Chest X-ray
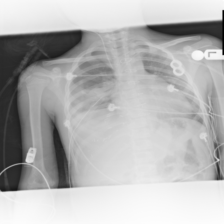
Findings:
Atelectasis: positive
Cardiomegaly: negative
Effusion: negative
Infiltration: positive
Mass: negative
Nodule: negative
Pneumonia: negative
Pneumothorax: positive
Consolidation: negative
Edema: negative
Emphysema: negative
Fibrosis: negative
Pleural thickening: negative
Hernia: negative